Question: I've built a test app to demonstrate the problem.
I have an Android app which has a couple of buttons with semi-transparent gradient background.
The problem is - when the button is pressed, the space under the button turns black (screenshot provided).

After a long time of searching for the cause i've found, that the problem is caused by this entry in the 'AndroidManifest.xml':
'''
<supports-screens
android:anyDensity="false"
android:largeScreens="true"
android:normalScreens="true"
android:resizeable="true"
android:smallScreens="true" />
'''
If i delete it, everything is ok. Anyone have any thoughts on this one?
P.S
I should mention, that this may be device specific, since i have a Samsung Galaxy S phone (i9000) but with android 4.3 flashed to it (don't judge me on that :D)
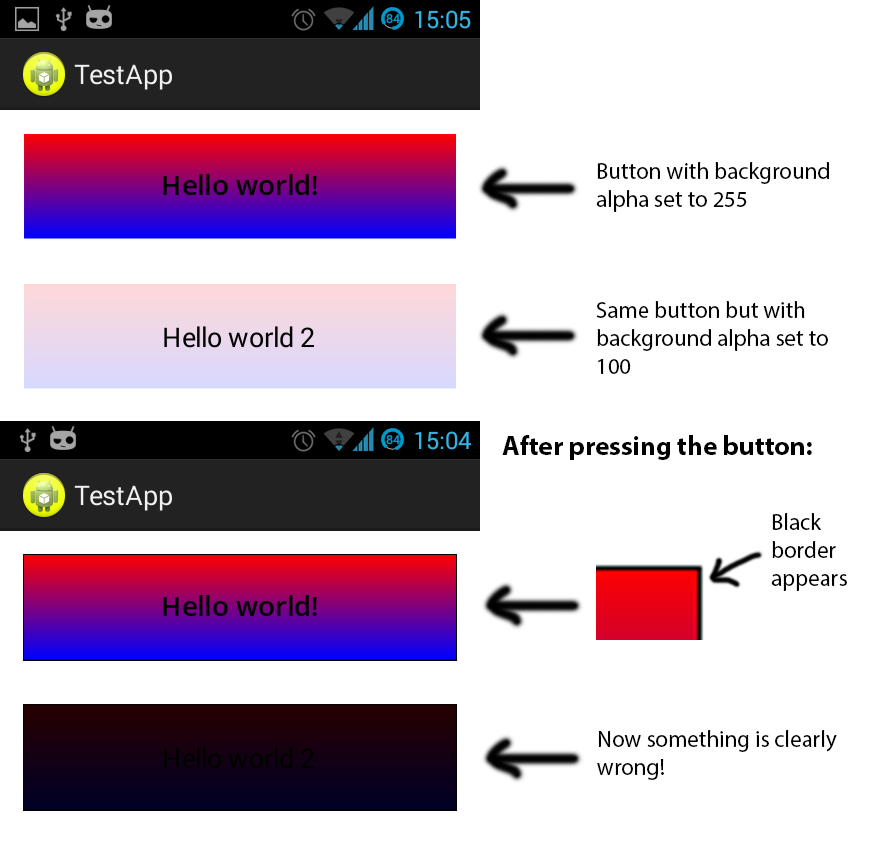
Answer: It is probably to do with the line
'''
android:anyDensity="false"
'''
According to the official documentation on supports-screens found at <URL>,
"you should not set it "false" unless you're absolutely certain that it's necessary for your application to work."
It then references the documentation on Supporting multiple screens which says that if it is false, the drawing operations can have unexpected behaviour. See <URL>, point 2 on Auto-scaling of pixel dimensions and coordinates.
Hopefully this provides an explanation.